Interaction volume radius: 10 \u00c5
Interaction volume height: 20 \u00c5
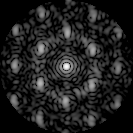
Disorder parameter: 0.5102